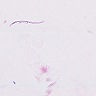
Metastatic tissue present: no